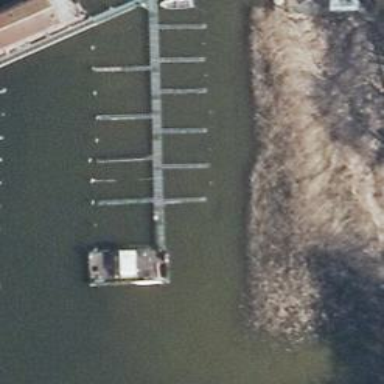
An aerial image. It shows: Man-made pier.